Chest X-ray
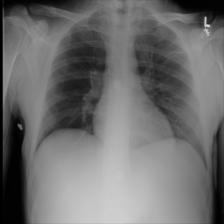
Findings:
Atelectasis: positive
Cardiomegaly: negative
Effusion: negative
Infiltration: negative
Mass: negative
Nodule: negative
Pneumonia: negative
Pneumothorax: negative
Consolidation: negative
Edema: negative
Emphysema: negative
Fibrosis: negative
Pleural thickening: negative
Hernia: negative